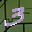
Label: 3